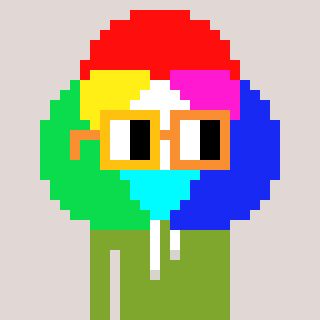
a pixel art character with square yellow and orange glasses, a color circle-shaped head and a slimegreen-colored body on a warm background